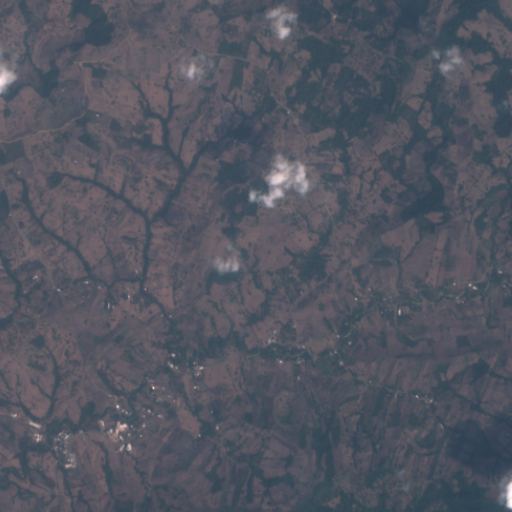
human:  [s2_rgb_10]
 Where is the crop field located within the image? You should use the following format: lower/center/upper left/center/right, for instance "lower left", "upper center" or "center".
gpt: The crop field is located in the upper left of the image.
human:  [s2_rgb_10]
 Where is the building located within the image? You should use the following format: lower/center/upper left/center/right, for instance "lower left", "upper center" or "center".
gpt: There is no building in the image.